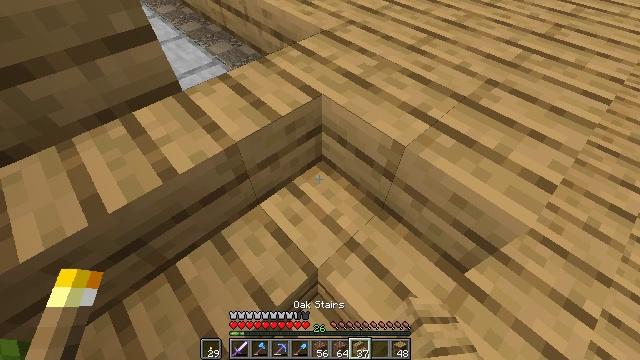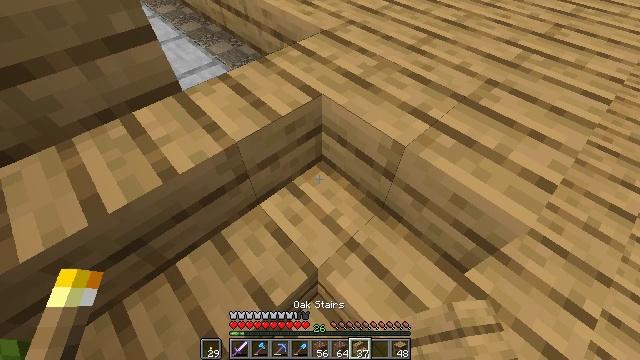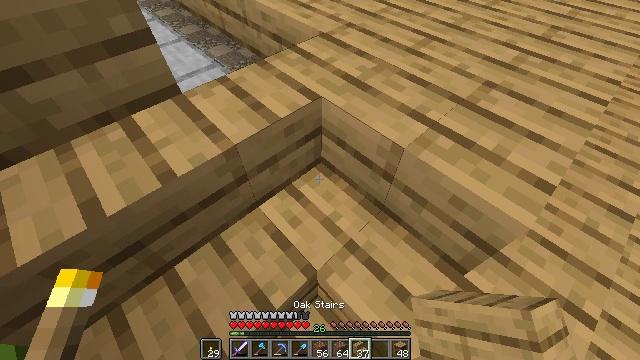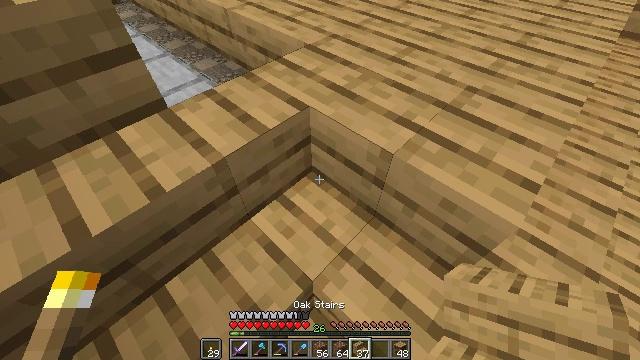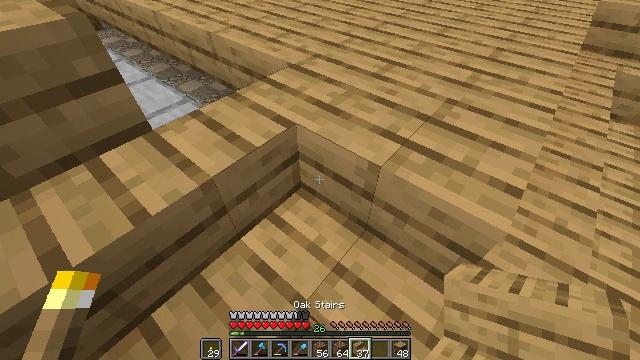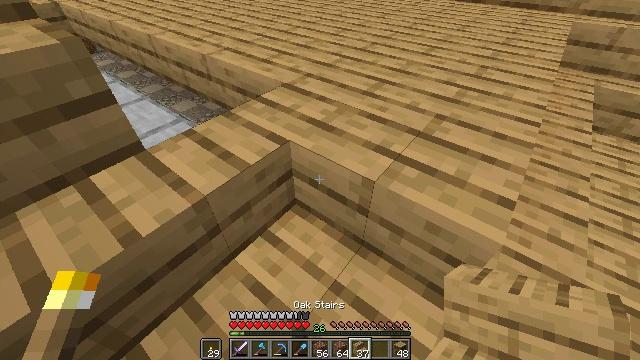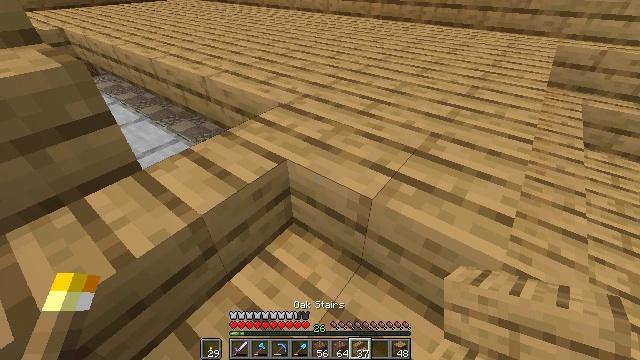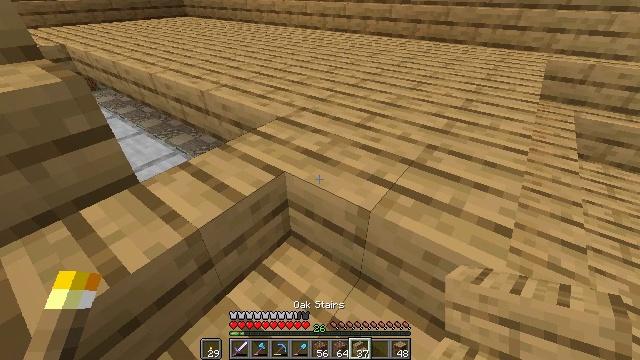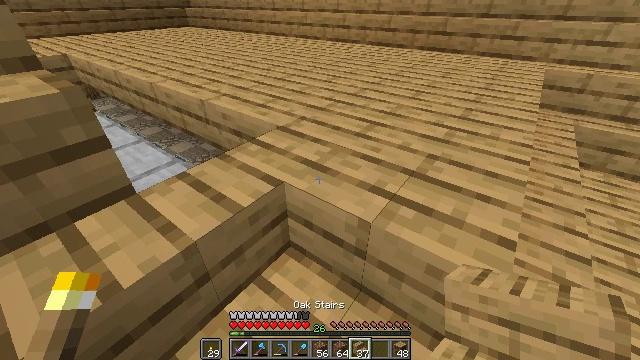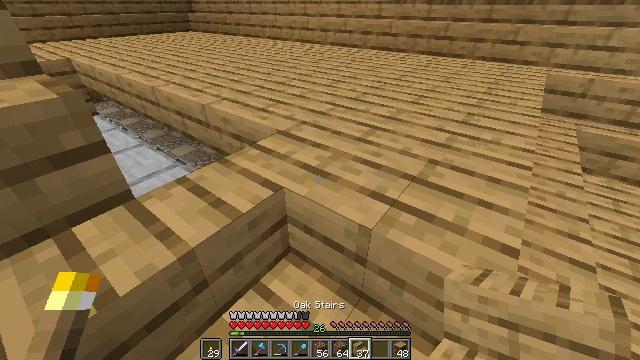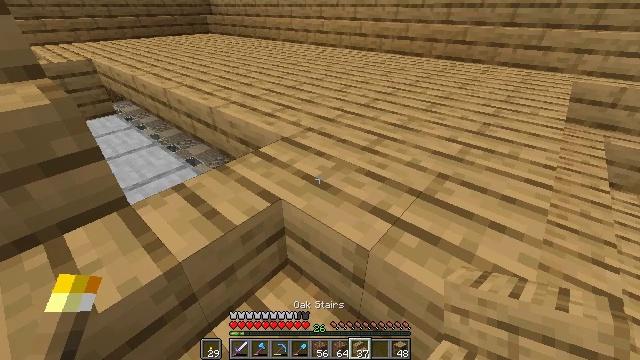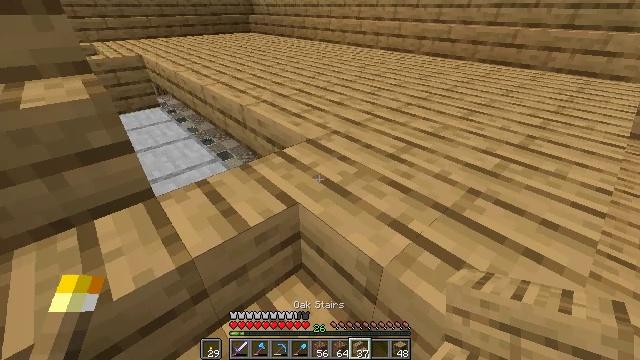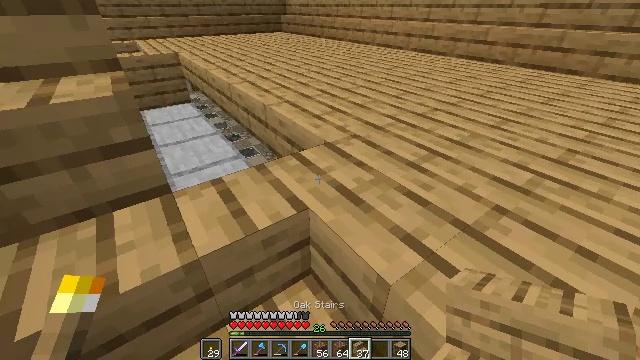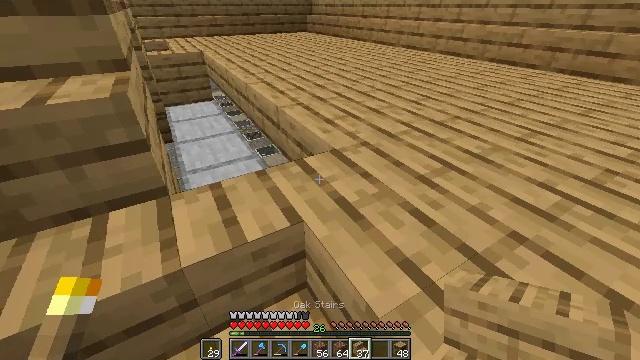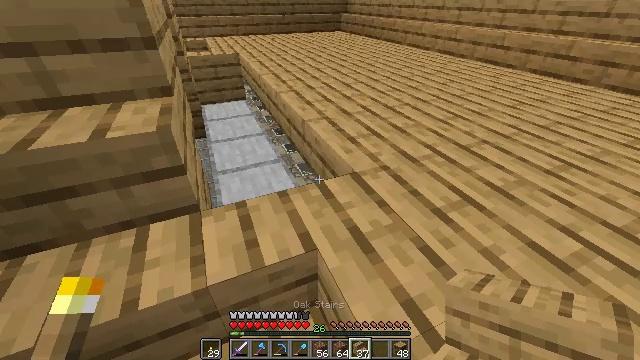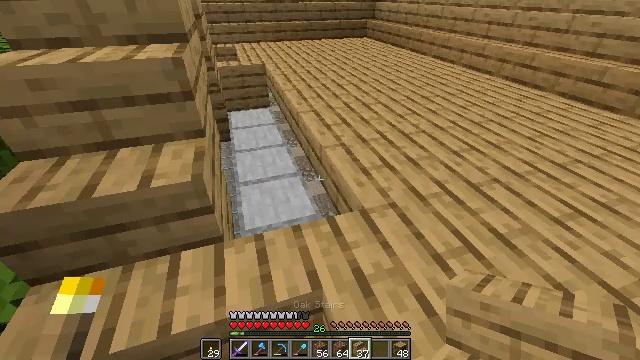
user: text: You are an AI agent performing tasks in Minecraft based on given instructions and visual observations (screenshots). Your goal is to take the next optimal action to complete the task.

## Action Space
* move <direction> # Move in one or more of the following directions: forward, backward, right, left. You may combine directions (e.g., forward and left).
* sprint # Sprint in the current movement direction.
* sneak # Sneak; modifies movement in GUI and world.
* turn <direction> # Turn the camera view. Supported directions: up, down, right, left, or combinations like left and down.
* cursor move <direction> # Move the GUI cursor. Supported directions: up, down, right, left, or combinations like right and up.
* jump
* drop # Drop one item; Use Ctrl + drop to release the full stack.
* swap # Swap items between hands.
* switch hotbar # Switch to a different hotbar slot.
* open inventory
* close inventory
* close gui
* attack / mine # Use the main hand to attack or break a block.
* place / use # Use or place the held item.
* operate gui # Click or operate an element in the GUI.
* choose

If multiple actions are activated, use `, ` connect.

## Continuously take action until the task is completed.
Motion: motion action
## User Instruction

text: Reclaim the oak slab from a structure.
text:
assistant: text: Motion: sneak
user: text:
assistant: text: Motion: sneak
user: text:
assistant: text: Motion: sneak, turn right and up
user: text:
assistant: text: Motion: sneak, turn right and up
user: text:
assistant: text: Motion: sneak, turn right and up
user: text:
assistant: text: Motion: sneak, turn up
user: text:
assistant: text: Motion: sneak, turn up
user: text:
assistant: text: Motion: move forward, sneak, turn up
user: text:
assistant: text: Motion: move forward and move right, sneak
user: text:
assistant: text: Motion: move forward and move right, sneak, turn left
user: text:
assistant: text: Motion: move forward and move right, sneak, turn left
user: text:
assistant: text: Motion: move forward and move right, sneak, turn left
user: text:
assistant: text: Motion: move forward and move right, sneak, turn left
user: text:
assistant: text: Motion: move forward and move right, sneak, turn left and down
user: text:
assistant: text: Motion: move forward and move right, sneak, turn left
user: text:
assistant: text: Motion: move right, sneak, turn left
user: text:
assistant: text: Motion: move right, sneak, turn left
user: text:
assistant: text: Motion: sneak
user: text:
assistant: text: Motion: sneak
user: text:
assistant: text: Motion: sneak
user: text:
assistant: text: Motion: sneak
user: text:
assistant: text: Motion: sneak
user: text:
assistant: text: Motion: sneak
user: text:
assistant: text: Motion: sneak
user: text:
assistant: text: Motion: sneak
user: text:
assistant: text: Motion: sneak
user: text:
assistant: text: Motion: sneak
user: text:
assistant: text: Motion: move right, sneak
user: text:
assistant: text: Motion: move right, sneak, turn left
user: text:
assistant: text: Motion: move right, sneak, turn left